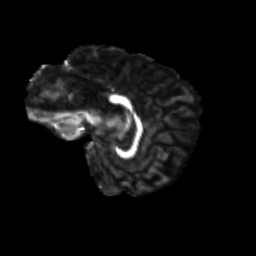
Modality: FA
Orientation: sagittal
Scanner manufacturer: siemens
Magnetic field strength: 3 T
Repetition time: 9.2 s
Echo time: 0.084 s